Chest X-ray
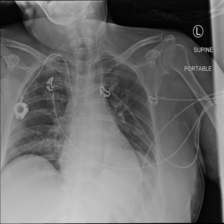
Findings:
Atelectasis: negative
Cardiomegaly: negative
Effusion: negative
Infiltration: negative
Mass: negative
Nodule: negative
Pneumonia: negative
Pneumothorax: negative
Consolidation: negative
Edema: negative
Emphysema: negative
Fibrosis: negative
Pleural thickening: negative
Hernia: negative